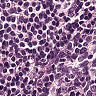
Metastatic tissue present: no